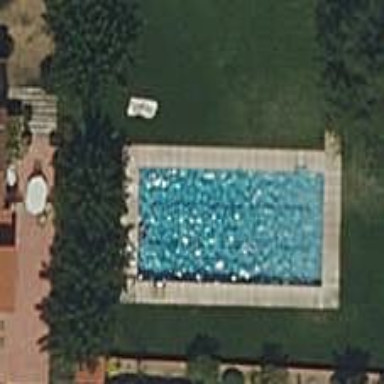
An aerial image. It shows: Swimming pool located in leisure land.